Question: I am getting this error as shown on the picture while trying to debug on my device.
Could anyone explain what this means and possibly how to fix it?
I do not have any button called "logindKnap"

Thanks,
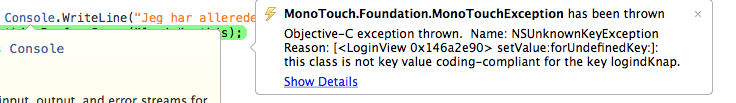
Answer: Look if you have recently removed interface builder connections to code. If you have removed the connection in code you can still have a referencing outlet in interface builder.
Open your storyboard file and check that you do not have any references from your components to a logindKnap. Then save to rebuild the wrapper in xamarin.